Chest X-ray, PA view. Patient: 64 years old, sex M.
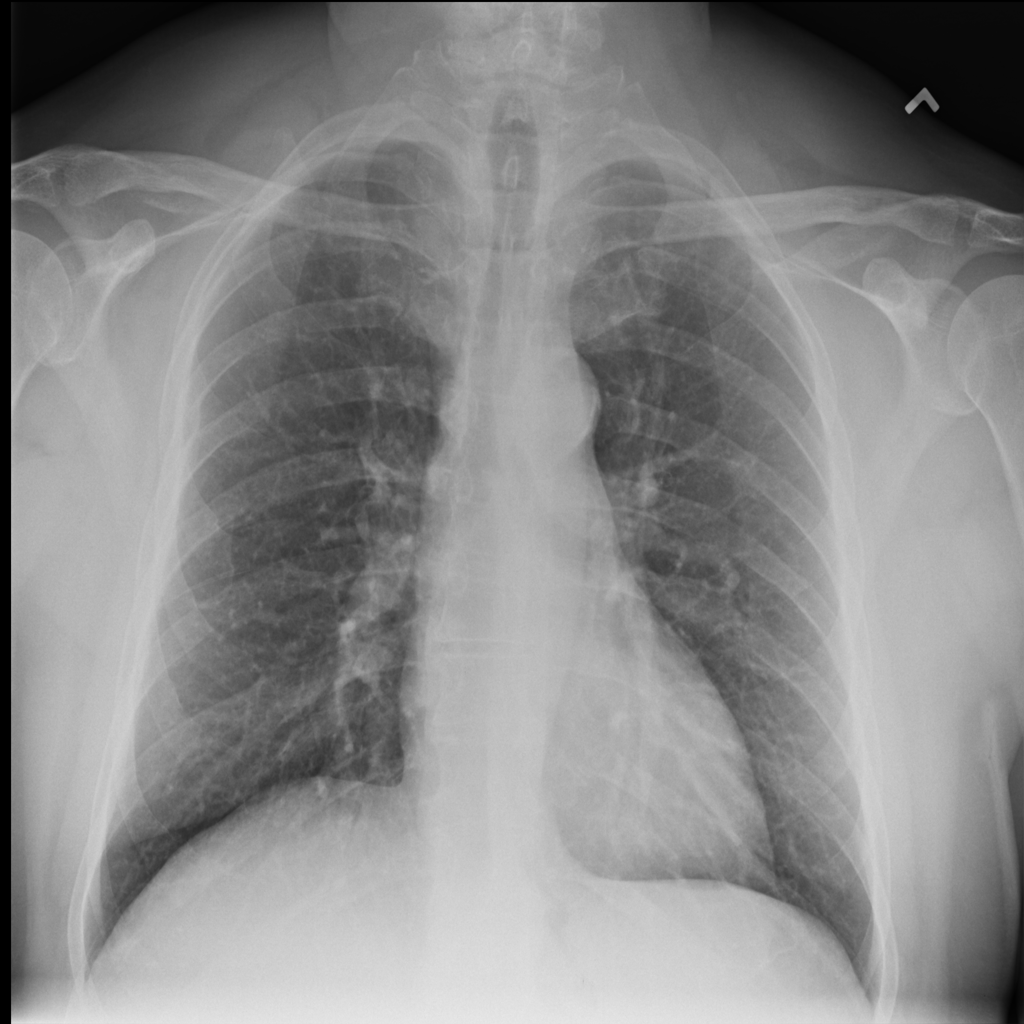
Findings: No Finding